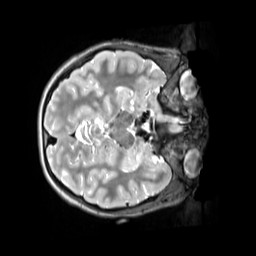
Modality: T2w
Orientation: axial
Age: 12
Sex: female
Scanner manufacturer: siemens
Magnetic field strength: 3 T
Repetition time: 3.2 s
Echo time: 0.408 s